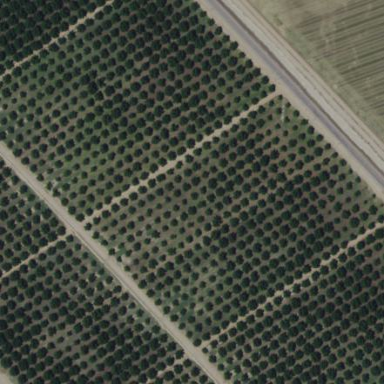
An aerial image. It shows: Orchard.